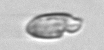
Label: Katodinium_or_Torodinium